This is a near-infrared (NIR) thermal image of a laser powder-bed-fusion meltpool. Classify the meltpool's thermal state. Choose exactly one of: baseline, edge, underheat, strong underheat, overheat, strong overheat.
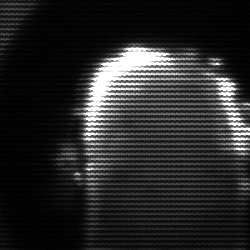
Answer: baseline